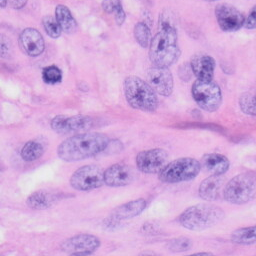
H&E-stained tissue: Skin